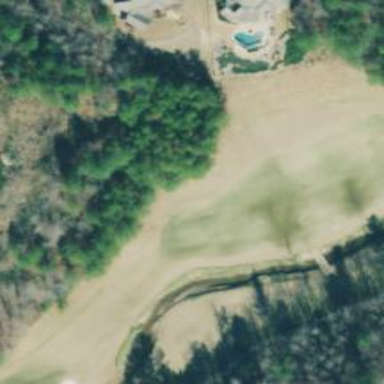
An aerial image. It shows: Golf hole.